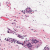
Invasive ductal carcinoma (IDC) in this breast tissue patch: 0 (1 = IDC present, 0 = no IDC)